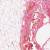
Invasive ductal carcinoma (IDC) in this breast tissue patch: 0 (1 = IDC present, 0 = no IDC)